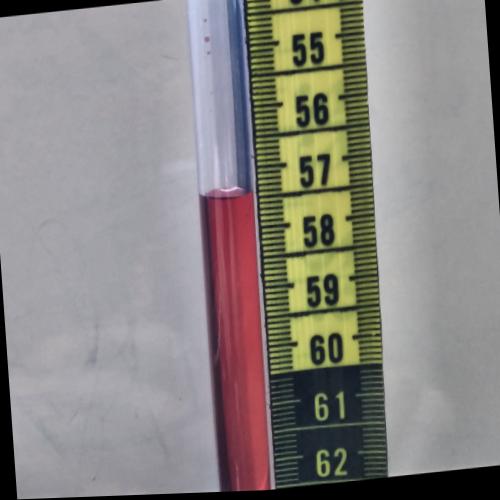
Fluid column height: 57.4 cm